Question: I am new to Python. I would like to warp the first image such that it fills the closed path of the second image. I have two images. One is the source image and the other is an enclosed image. Is it possible to fill the image within any kind of closed path. Can you please suggest Python libraries to be used or it'd be great if you can share some code. I was also trying to work with corner detection algorithms and making them to stick with map function, but I can't.
Two images and the end result which I'm expecting to get:

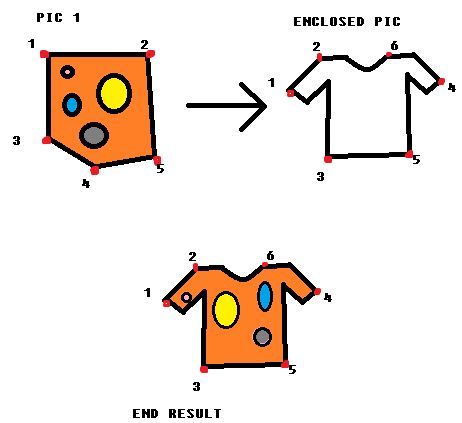
Answer: Here is an example of overlaying one image onto another using a mask with Python/OpenCV.
tshirt image:
<URL>
pattern image:
<URL>
tshirt mask image:
<URL>
'''
- Read the 3 images and get shapes
- Convert the mask to gray and binarize
- Resize the pattern so that its smallest dimension is the size of the largest dimension of the tshirt image
- Crop it to exactly the same size as the tshirt image
- Apply the mask to the pattern image
- Apply the inverse mask to the tshirt image
- Add the two together
- Save the results
'''
'''
import cv2
import numpy as np
# read shirt image and get its max dimension
img = cv2.imread('tshirt.jpg')
hh, ww = img.shape[:2]
maxwh = max(hh, ww)
# read pattern image and get its size and minimum dimension
pattern = cv2.imread('tshirt_pattern.jpg')
ht, wd = pattern.shape[:2]
minwh = min(ht,wd)
# read shirt mask image
maskimg = cv2.imread('tshirt_mask.png')
# convert mask to gray and binarize
maskimg = cv2.cvtColor(maskimg, cv2.COLOR_BGR2GRAY)
maskimg = cv2.threshold(maskimg, 128, 255, cv2.THRESH_BINARY)[1]
# resize pattern so minimum dimension is size of largest dimension of tshirt image
scale = maxwh/minwh
pattern_enlarge = cv2.resize(pattern, dsize=(0,0), fx=scale, fy=scale)
# limit resized pattern to size of tshirt
pattern_enlarge = pattern_enlarge[0:hh, 0:ww]
# do masked overlay
pattern_masked = cv2.bitwise_and(pattern_enlarge, pattern_enlarge, mask=maskimg)
img_masked = cv2.bitwise_and(img, img, mask=(255-maskimg))
result = cv2.add(img_masked, pattern_masked)
cv2.imshow('image', img)
cv2.imshow('pattern', pattern)
cv2.imshow('mask', maskimg)
cv2.imshow('masked pattern', pattern_masked)
cv2.imshow('masked image', img_masked)
cv2.imshow('result', result)
cv2.waitKey(0)
cv2.destroyAllWindows()
# save results
cv2.imwrite('tshirt_masked.jpg', img_masked)
cv2.imwrite('pattern_masked.jpg', pattern_masked)
cv2.imwrite('tshirt_pattern_overlay.jpg', result)
'''
masked pattern image:
<URL>
masked tshirt image:
<URL>
result image:
<URL>